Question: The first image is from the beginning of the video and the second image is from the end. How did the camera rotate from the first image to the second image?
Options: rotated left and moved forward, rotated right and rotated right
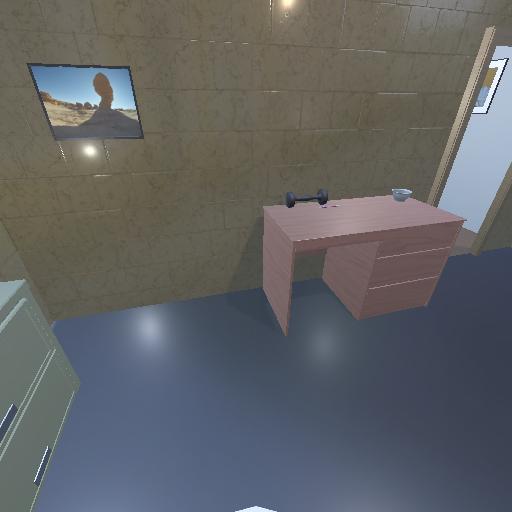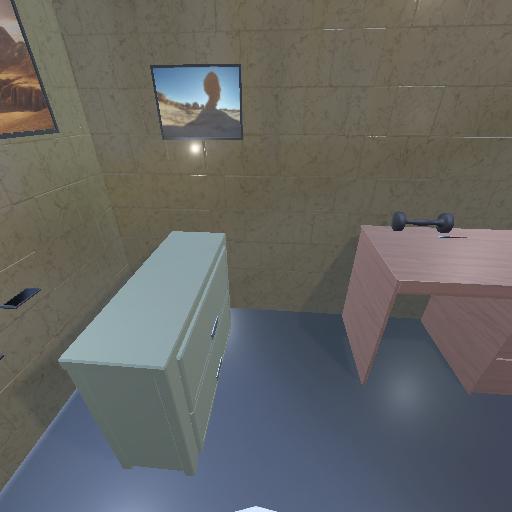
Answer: rotated left and moved forward